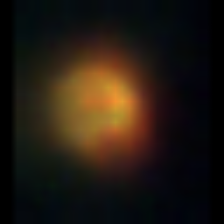
Taxon: NanoPlankton
Group: Other